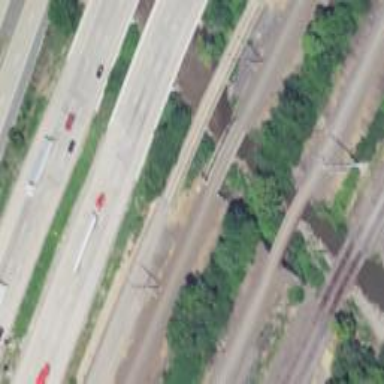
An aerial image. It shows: Bridge over railway with electrified contact lines.